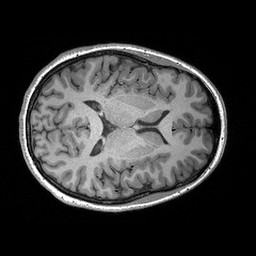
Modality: T1w
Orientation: axial
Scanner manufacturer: siemens
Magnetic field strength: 3 T
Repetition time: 2.3 s
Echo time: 0.00298 s